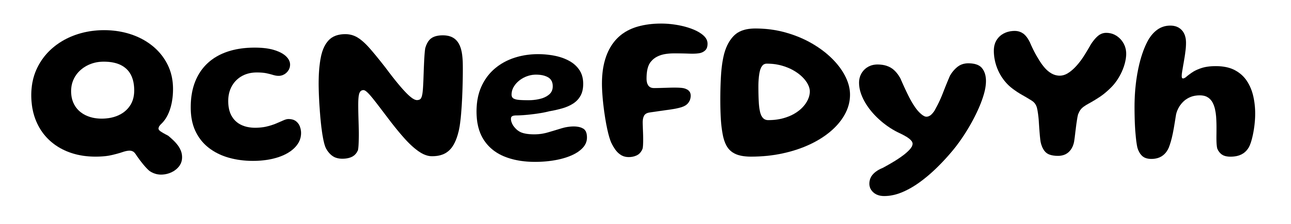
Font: Gluten_SemiBold